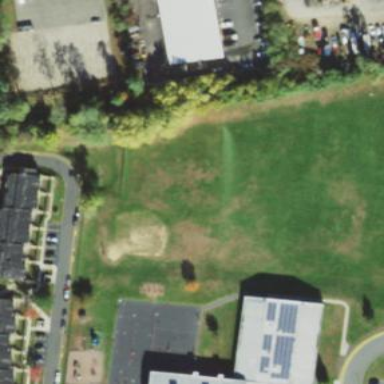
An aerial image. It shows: Baseball pitch for leisure land activities.